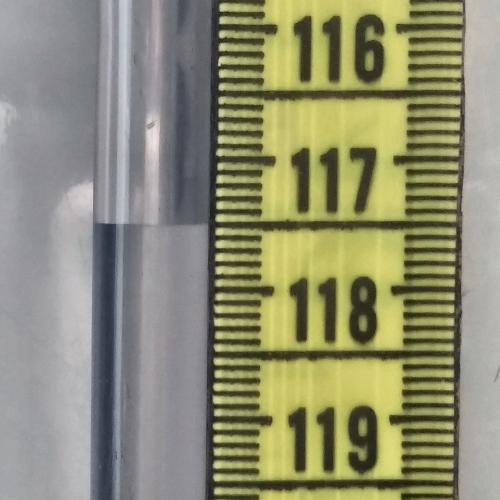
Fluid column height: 117.5 cm